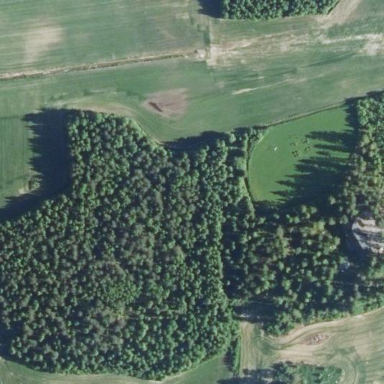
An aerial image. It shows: Forest dominated by needle-leaved trees.